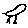
Label: bird